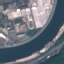
Land use / land cover class: River